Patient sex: F
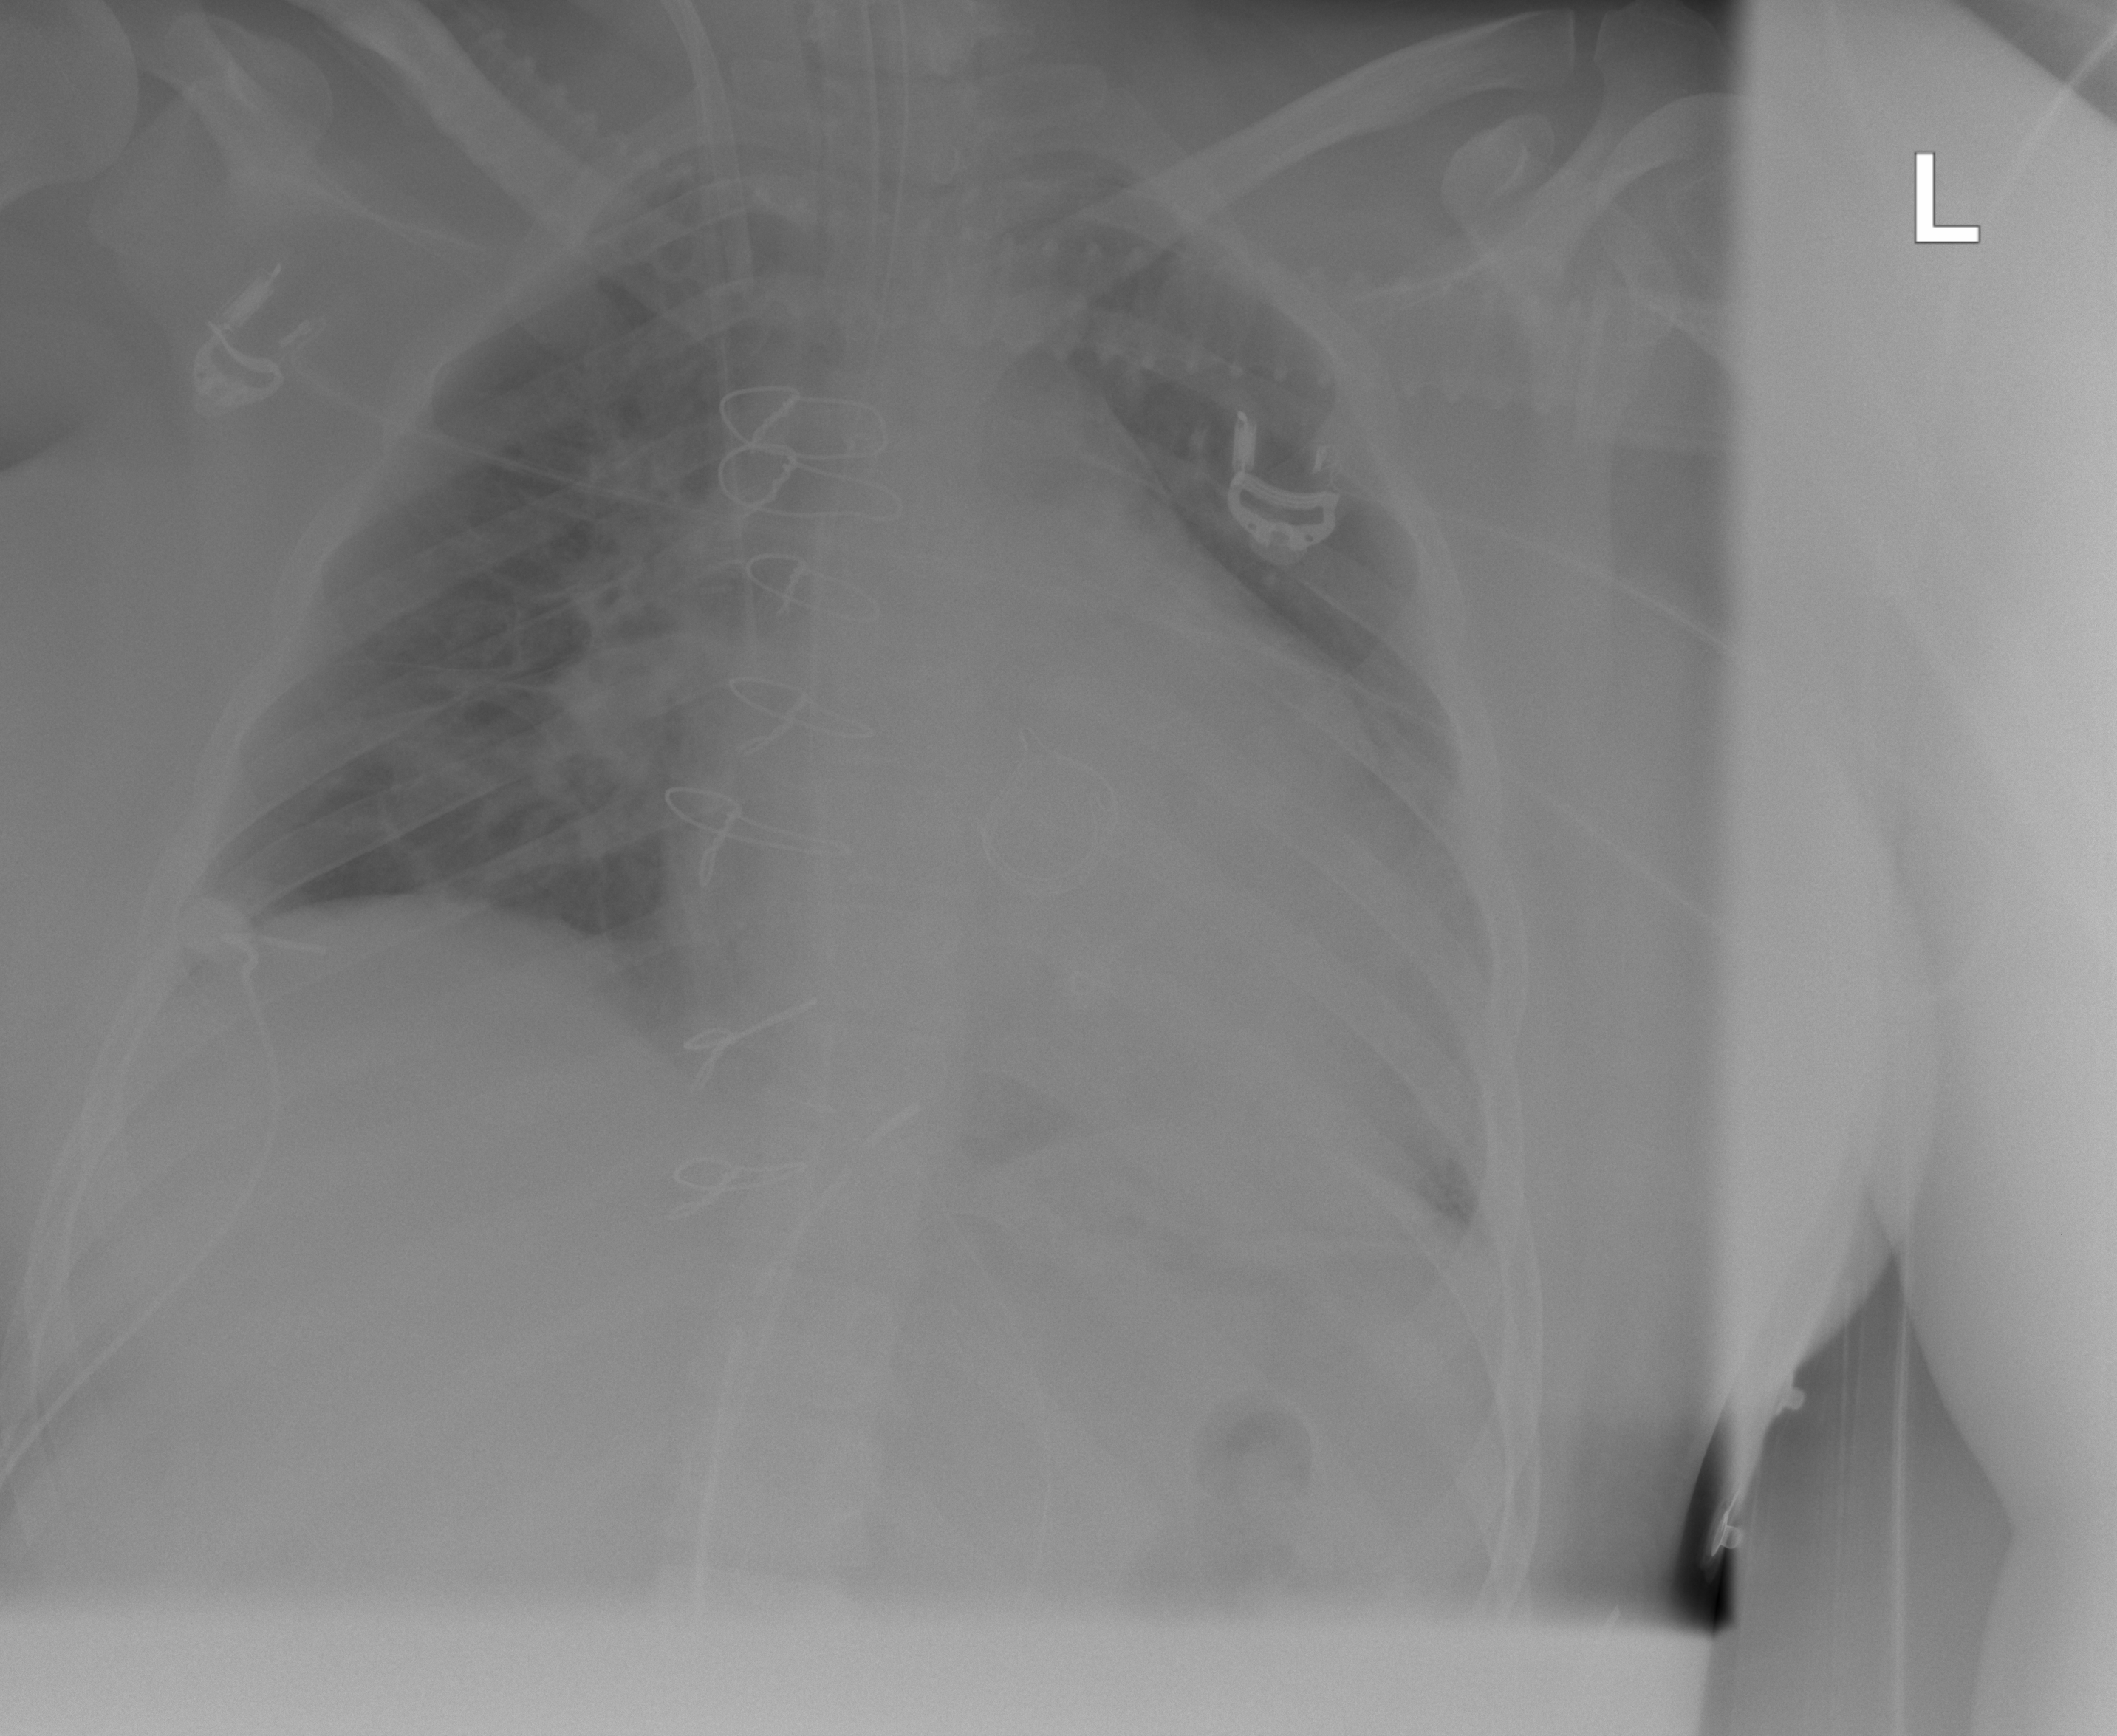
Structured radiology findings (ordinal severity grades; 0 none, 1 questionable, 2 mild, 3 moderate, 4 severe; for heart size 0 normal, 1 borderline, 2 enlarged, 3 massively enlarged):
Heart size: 3
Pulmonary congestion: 0
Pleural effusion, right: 0
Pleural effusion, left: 0
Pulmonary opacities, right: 0
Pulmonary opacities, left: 1
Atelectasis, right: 1
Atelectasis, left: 0